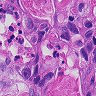
Metastatic tissue present: yes